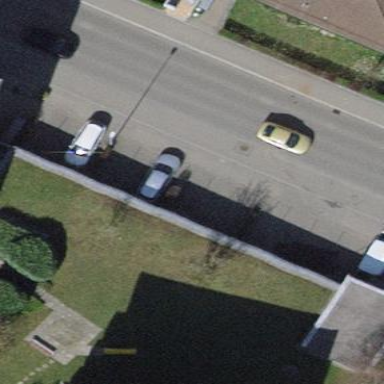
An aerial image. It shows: Group of garages.